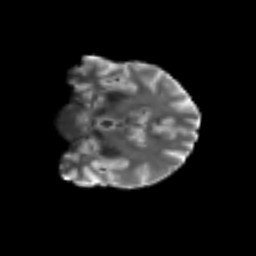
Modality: T2w
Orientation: coronal
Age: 58
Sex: male
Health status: ill
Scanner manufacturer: siemens
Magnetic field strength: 3 T
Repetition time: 8.7 s
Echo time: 0.11 s